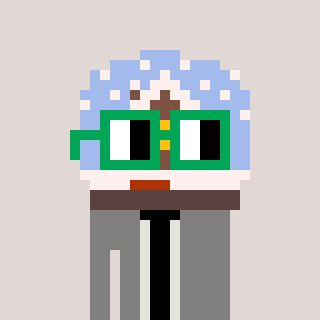
a pixel art character with square green glasses, a snow globe-shaped head and a bluegrey-colored body on a warm background